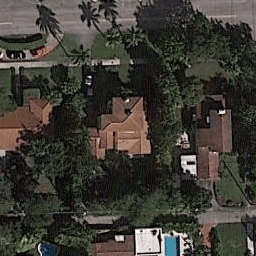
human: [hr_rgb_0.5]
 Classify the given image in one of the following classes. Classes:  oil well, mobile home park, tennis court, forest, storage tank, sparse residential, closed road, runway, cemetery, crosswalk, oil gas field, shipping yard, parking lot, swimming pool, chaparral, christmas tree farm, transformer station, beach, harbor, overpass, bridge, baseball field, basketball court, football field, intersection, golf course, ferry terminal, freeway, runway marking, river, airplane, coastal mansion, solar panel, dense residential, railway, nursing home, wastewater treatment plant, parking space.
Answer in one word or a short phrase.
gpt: coastal mansion